Question: I want to set the webview scroll to bottom as default in android. in screenshot the last line i am not able to see without scroll. i want to see the last line of that content of webview

Is there any solution for this ?
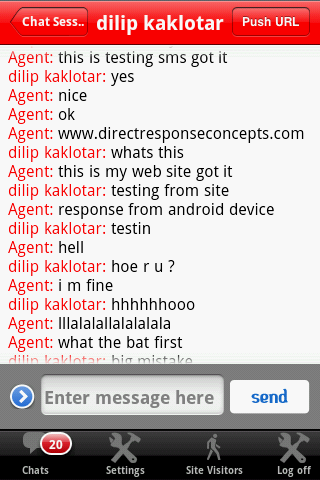
Answer: To answer your question , use the <URL>
> bottom = true to jump to bottom of page
Do this till this api returns false.
---
If I may, can I suggest a much better method of doing this?
ListViews were designed for chatting!
Here is <URL> of using this
It uses the 'android:transcriptMode'
Here is a video <URL> to understand this feature further